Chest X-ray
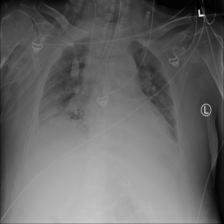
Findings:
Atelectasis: positive
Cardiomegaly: negative
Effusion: positive
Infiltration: positive
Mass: negative
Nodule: negative
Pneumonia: negative
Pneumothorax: negative
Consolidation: negative
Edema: negative
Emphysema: negative
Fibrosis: negative
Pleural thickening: negative
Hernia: negative